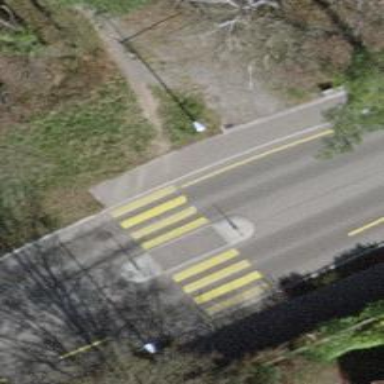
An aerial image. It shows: Uncontrolled crossing with pedestrian island.